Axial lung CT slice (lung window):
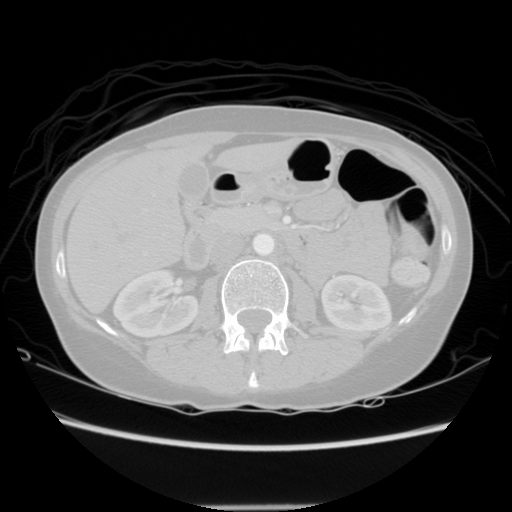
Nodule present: no